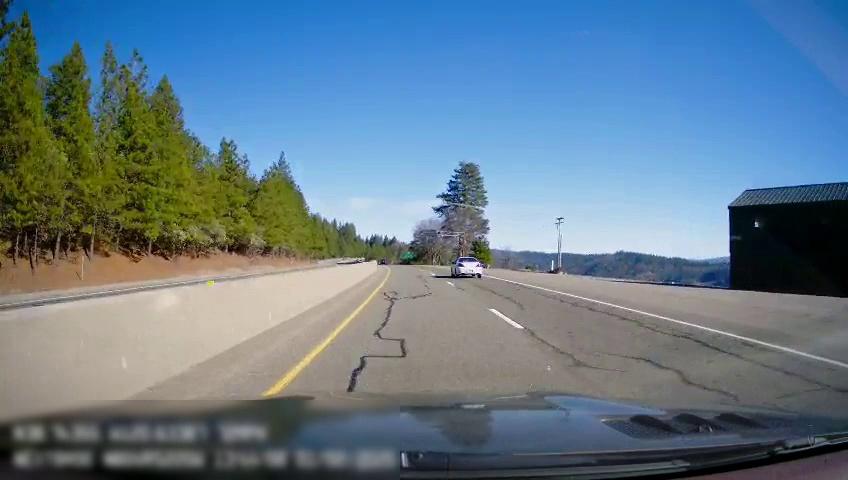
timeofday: Day
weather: Sunny
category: Drivable Space
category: Drivable Space
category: Vehicles | Car
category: Lanes | Current Lane
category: Lanes | Current Lane
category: Lanes | Alternate Lane
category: Lanes | Opposite Lane
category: Traffic | Signs